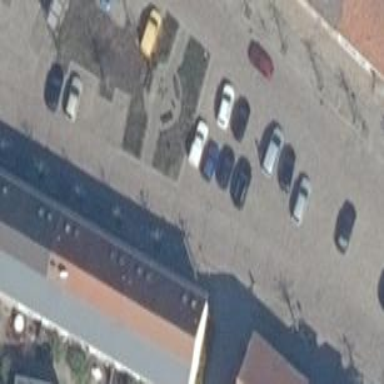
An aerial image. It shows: Parking area.